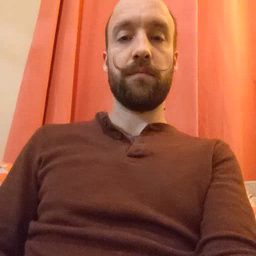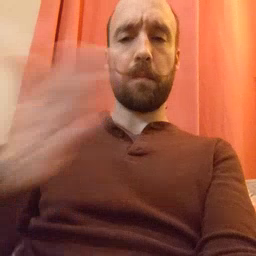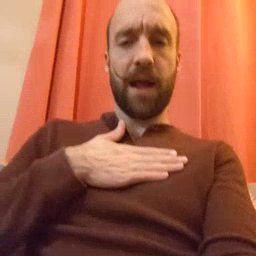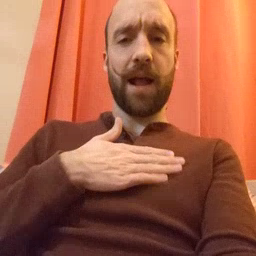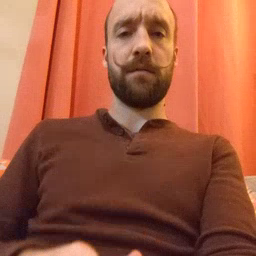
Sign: minemy